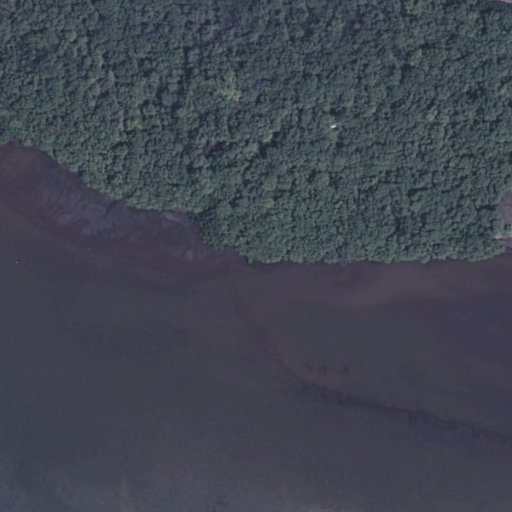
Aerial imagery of cape in Hawaii named Keāpuka containing only unknown